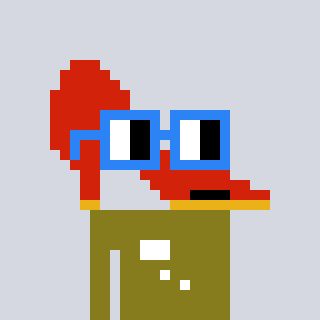
a pixel art character with square blue glasses, a highheel-shaped head and a gunk-colored body on a cool background